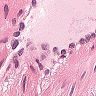
Metastatic tissue present: no